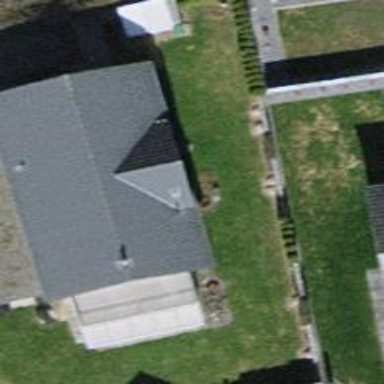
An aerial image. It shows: Simple house.